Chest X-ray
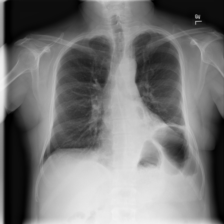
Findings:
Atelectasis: negative
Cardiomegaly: negative
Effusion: negative
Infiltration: negative
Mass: negative
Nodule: negative
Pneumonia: negative
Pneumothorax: negative
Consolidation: negative
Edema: negative
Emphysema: negative
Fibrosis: positive
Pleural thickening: negative
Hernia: negative